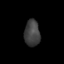
Tissue: skin
Cell type: Epithelial cells
Senescence score: 0.9014
Nuclear area (px): 406
Mean DAPI intensity: 63.33